Chest X-ray:
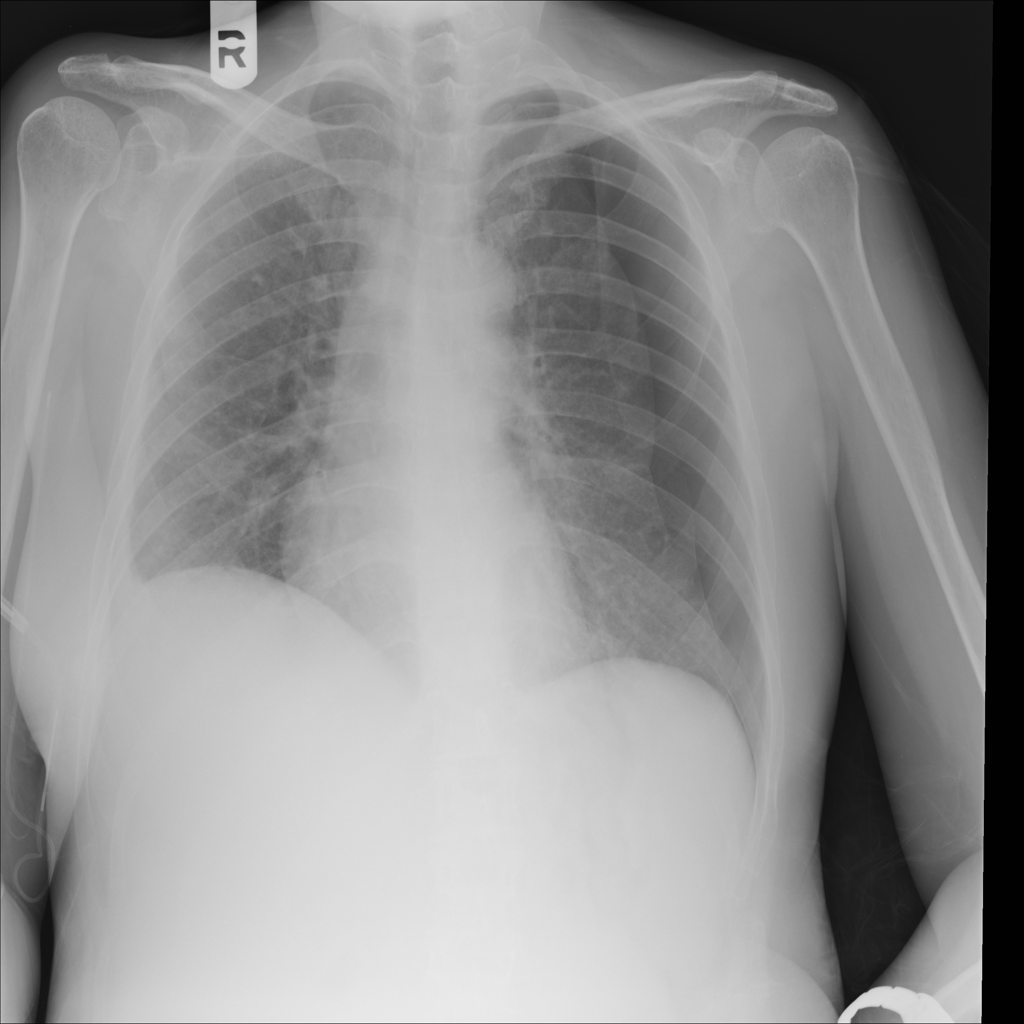
Findings: Pneumothorax, Effusion, Calcification
No abnormal finding: no